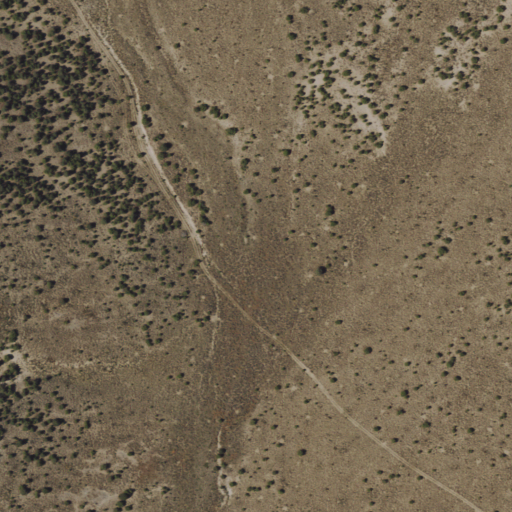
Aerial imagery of valley in Nevada named Little Reilley Canyon containing only shrub